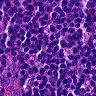
Metastatic tissue present: no